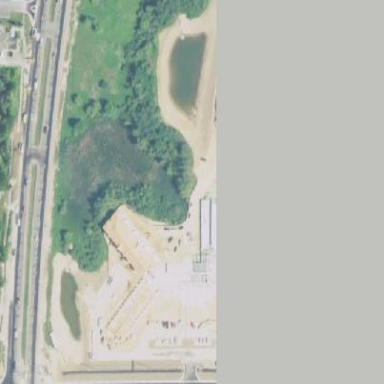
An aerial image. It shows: Nursing home building.